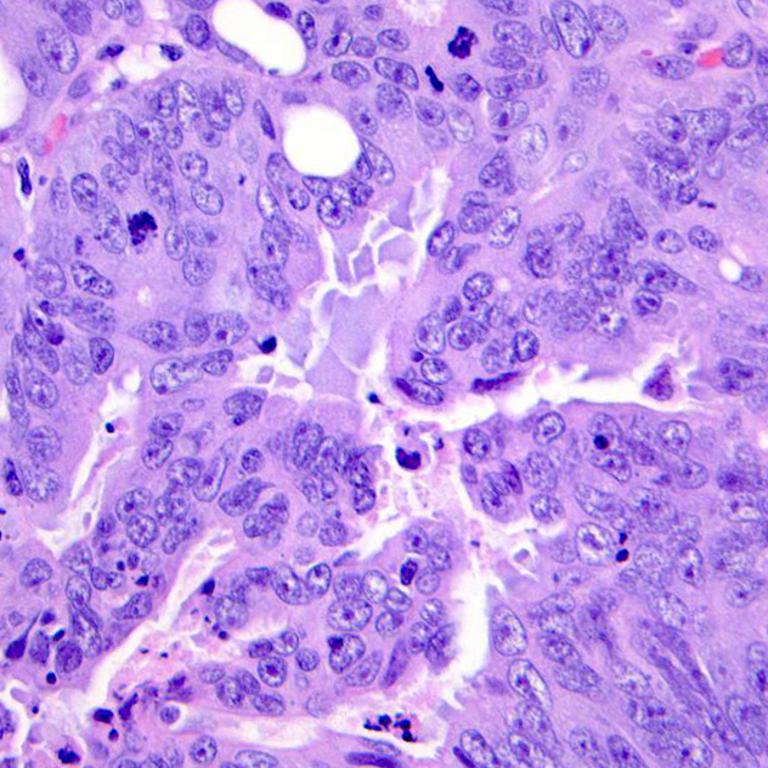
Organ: colon
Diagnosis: adenocarcinomas